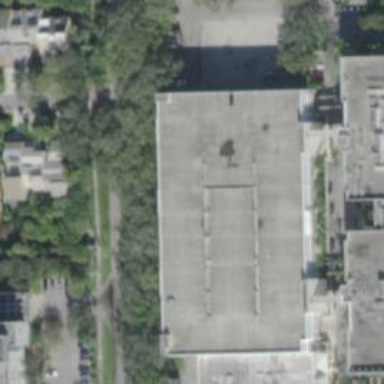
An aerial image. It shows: Multi-storey concrete garage used for parking.